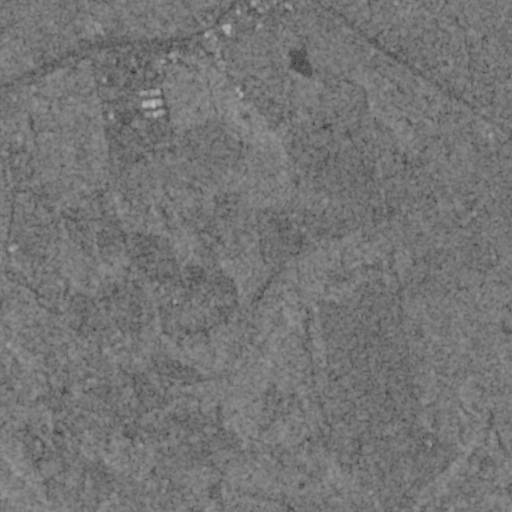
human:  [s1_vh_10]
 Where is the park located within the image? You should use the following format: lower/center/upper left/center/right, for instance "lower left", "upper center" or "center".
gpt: The park is located in the center of the image.
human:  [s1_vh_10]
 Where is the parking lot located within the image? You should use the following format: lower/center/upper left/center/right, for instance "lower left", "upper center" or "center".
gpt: The parking lot is located in the upper center of the image.
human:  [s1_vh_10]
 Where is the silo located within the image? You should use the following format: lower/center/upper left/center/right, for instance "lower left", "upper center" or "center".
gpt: The silo is located in the upper center of the image.
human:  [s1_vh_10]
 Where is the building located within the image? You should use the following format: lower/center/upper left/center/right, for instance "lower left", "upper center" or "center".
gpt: The building is located in the upper left of the image.
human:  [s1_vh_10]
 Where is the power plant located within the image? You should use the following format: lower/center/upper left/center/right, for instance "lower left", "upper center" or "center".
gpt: There is no power plant in the image.

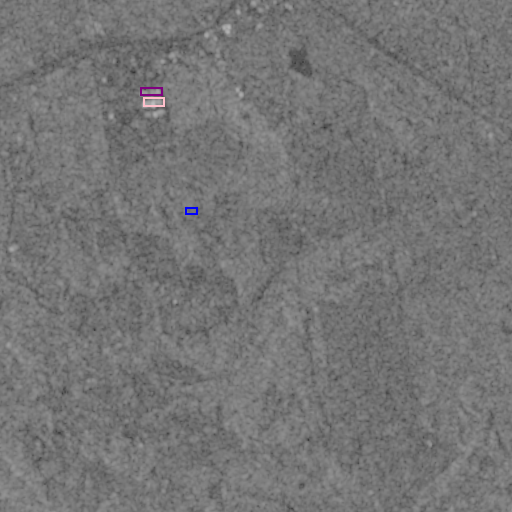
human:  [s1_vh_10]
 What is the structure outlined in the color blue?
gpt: The structure outlined in blue is a park.
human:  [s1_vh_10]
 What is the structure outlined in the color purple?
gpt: The structure outlined in purple is a building.
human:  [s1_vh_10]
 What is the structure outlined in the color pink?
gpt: The structure outlined in pink is a building.
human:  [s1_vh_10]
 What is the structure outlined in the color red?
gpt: There is no red outline.